Interaction volume radius: 10 \u00c5
Interaction volume height: 10 \u00c5
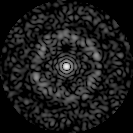
Disorder parameter: 0.7602